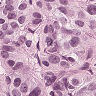
Metastatic tissue present: yes